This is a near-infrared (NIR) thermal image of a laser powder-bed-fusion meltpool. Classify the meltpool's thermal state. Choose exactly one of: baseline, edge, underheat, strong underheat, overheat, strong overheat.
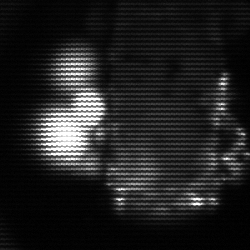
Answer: strong underheat